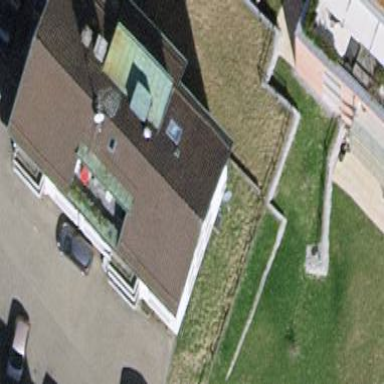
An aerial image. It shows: Gabled roof adorns the apartments building.